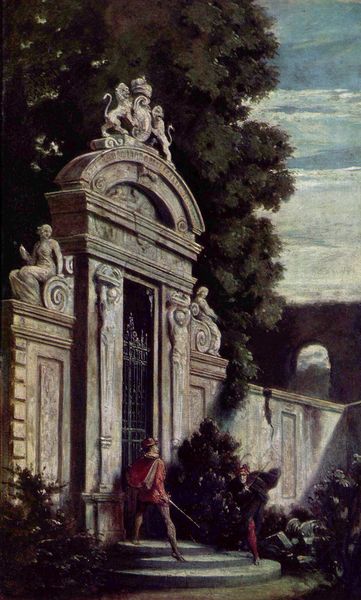
Titel: Nächtlicher Zweikampf an einem Gartentor
Künstler: Moritz von Schwind
Standort: München
Institution: Schack-Galerie
Schlagwörter: baum, blau, blätter, gemälde, held, himmel, kampf, kämpfer, laub, mann, schatten, umhang, weiß, wolken, bäume, frauen, grün, landschaft, menschen, ocker, sitzen, abend, fenster, frau, grau, hintergrund, hut, licht, marmor, männer, nacht, szene, säule, säulen, tür, gras, park, rot, tier, tiere, wolke, beige, hochformat, malerei, wand, architektur, barock, geschichte, historie, mensch, silber, stehen, stein, dämmerung, natur, strauch, wind, brücke, busch, büsche, gatter, gebüsch, gitter, sonne, sträucher, dunkelheit, musiker, pflanze, pflanzen, krone, garten, skulptur, statue, bewölkt, bogen, fassade, italien, warm, giebel, mauer, hecke, pilaster, figuren, rundbogen, romantik, schlacht, treppe, treppen, soldaten, weiber, ornamente, durchgang, geländer, stufe, stufen, plastik, tor, eingang, schmiedeeisen, treppenstufen, ruine, torbogen, denkmal, schwert, streit, soldat, friedhof, degen, helm, gespreizt, ritter, architrav, segmentbogen, portal, wappen, geige, sims, skulpturen, pforte, löwen, statuen, voluten, ionisch, vergittert, gegner, sage, märchen, strumpfhose, begegnung, fechten, duell, florenz, löwe, florett, aquädukt, mittelpunkt, posten, hinterhalt, allegorien, wachposten, karyatiden, rote, fidel, monument, gefecht, riss, lisenen, schmiedeeisern, stiege, gittertor, hermen, bewaffnung, eisentor, woke, steinfiguren, musketier, gitte, schmiedeisen, kariatiden, muer, schmiedeeisren, pflänze, löweb, dunkelheiut, dagen, schwwert